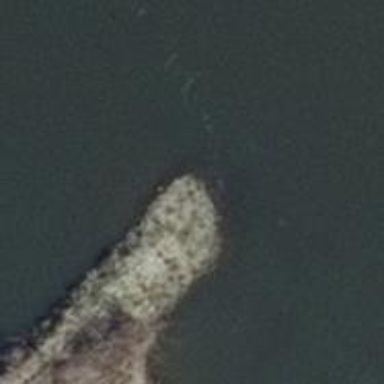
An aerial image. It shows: Breakwater structure.